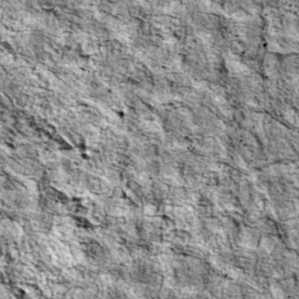
Label: non_frost